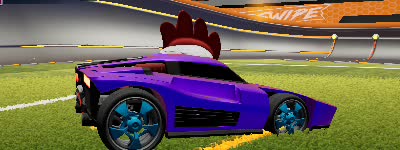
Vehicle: breakout